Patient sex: M
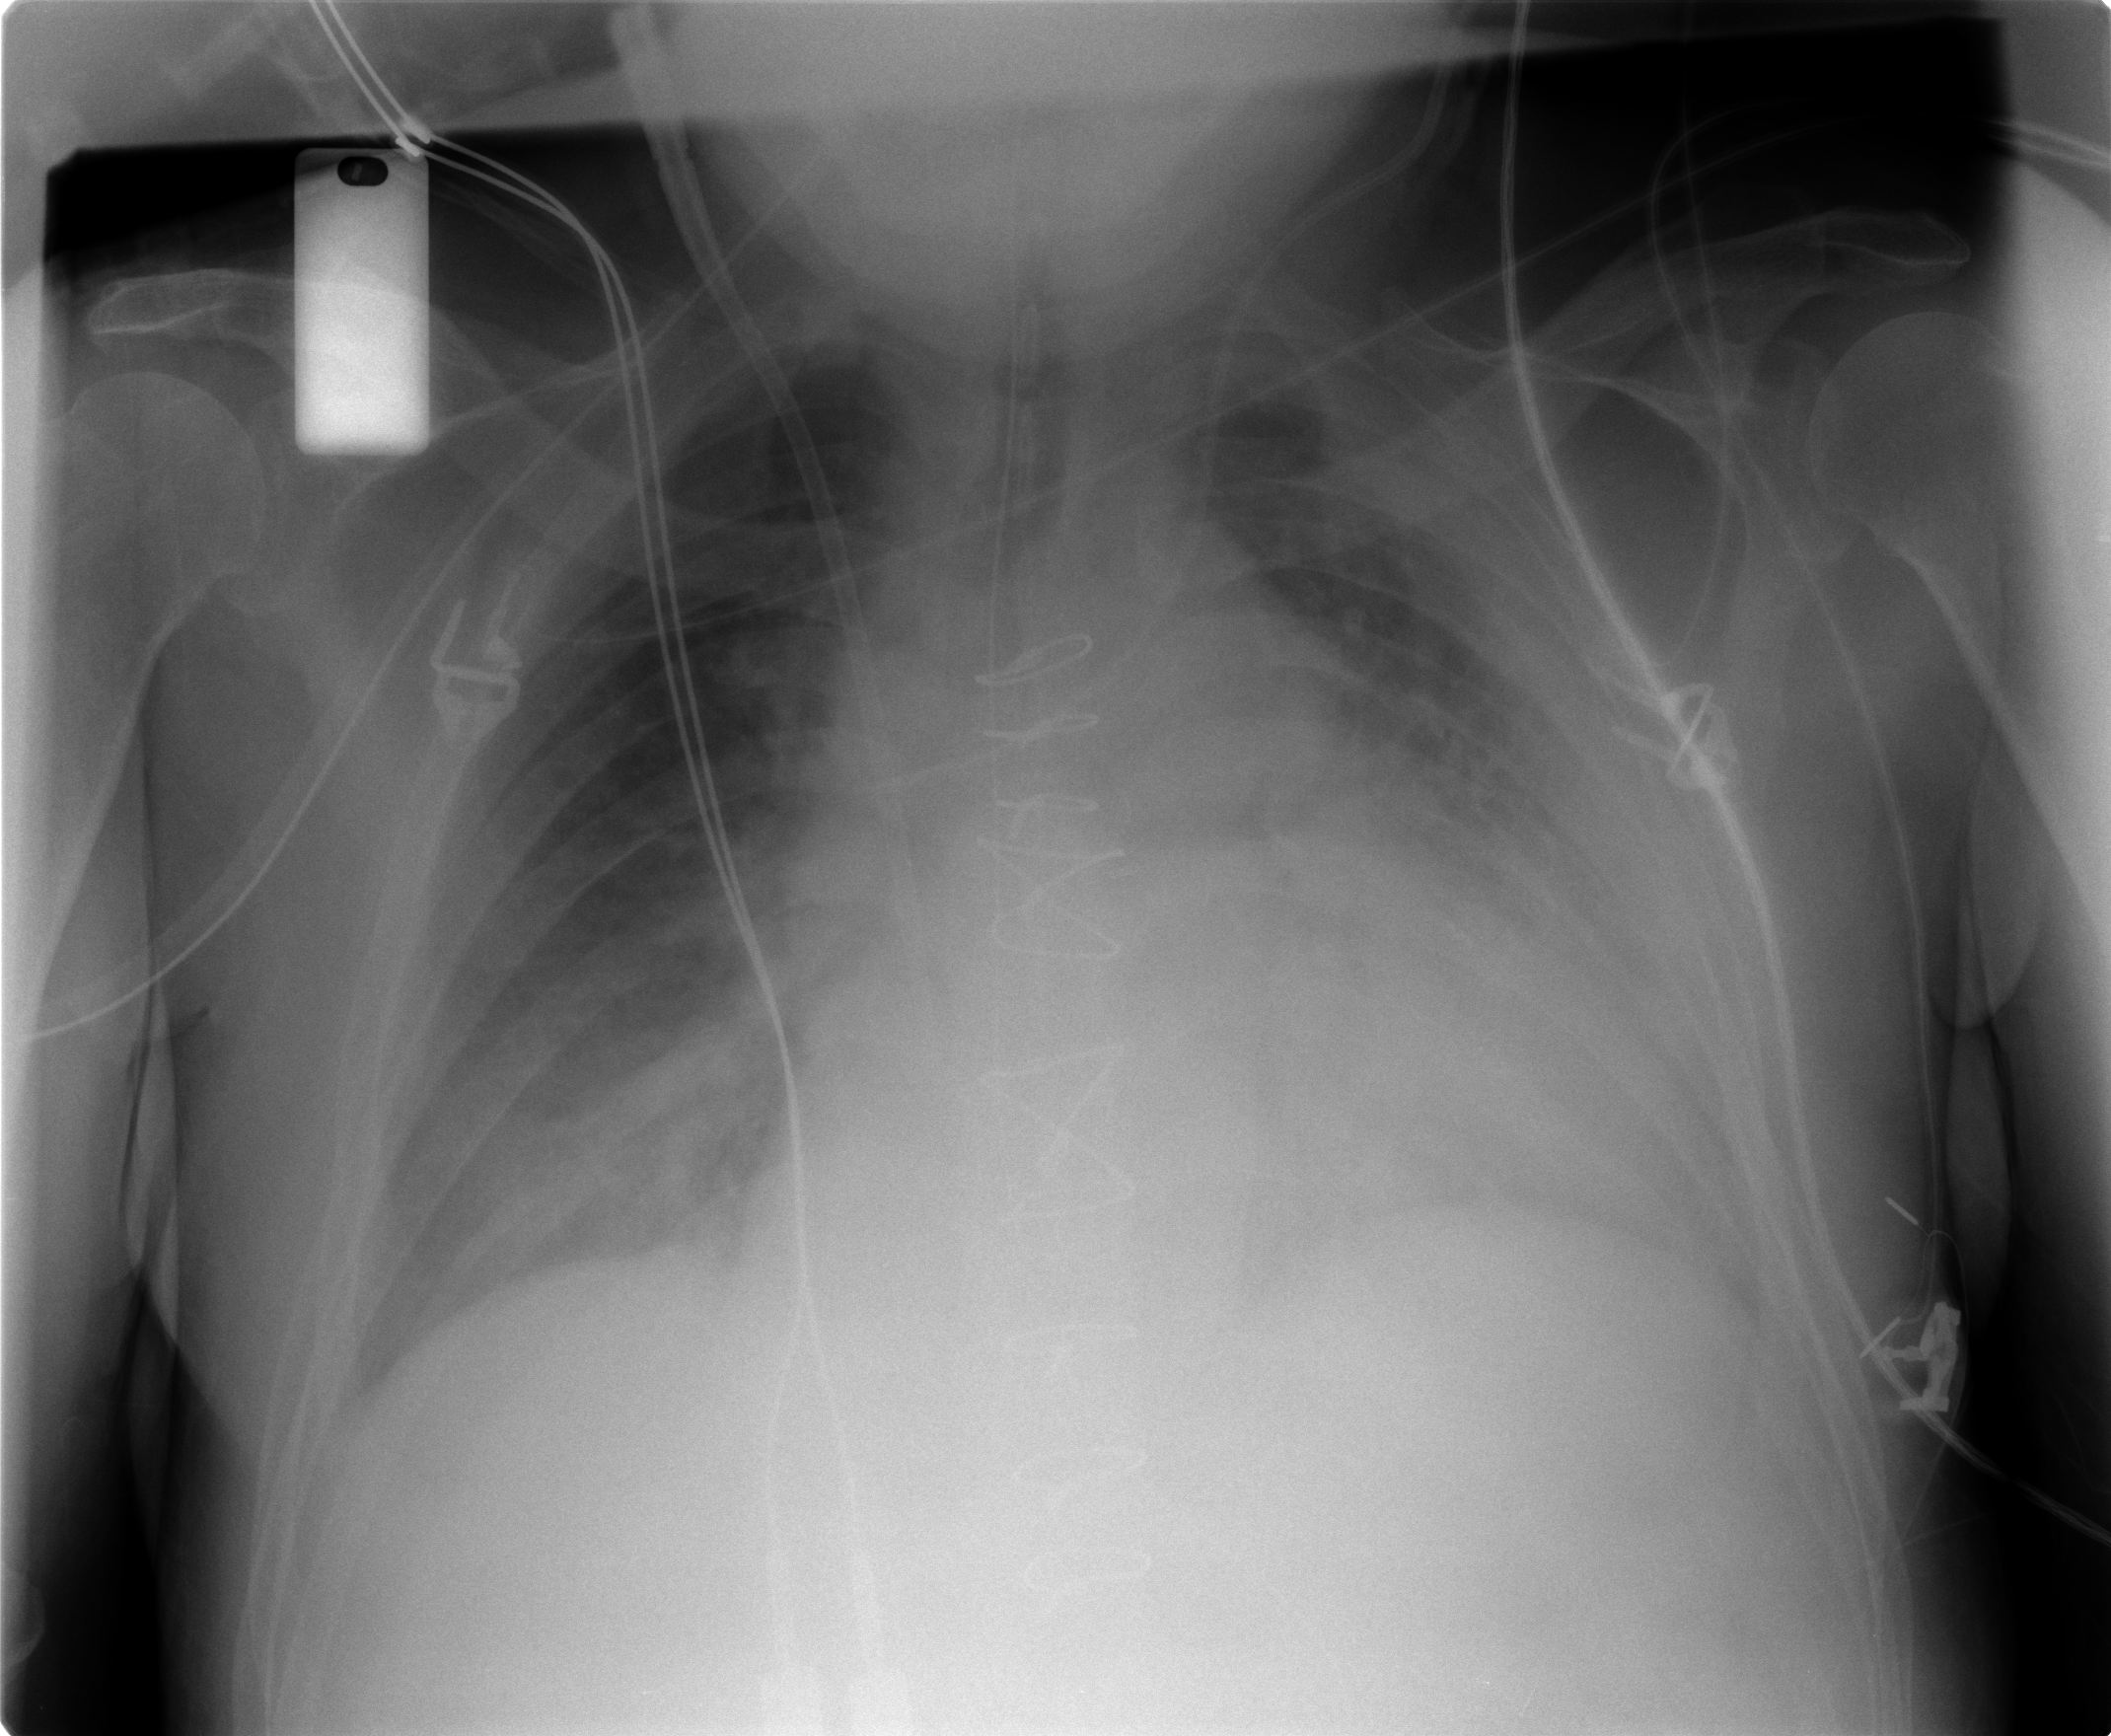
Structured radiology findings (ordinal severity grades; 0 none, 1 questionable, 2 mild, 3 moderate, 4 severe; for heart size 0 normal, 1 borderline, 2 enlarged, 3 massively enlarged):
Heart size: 2
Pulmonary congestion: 2
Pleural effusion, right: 2
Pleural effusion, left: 3
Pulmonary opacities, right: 1
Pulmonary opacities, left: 2
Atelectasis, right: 2
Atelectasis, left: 2